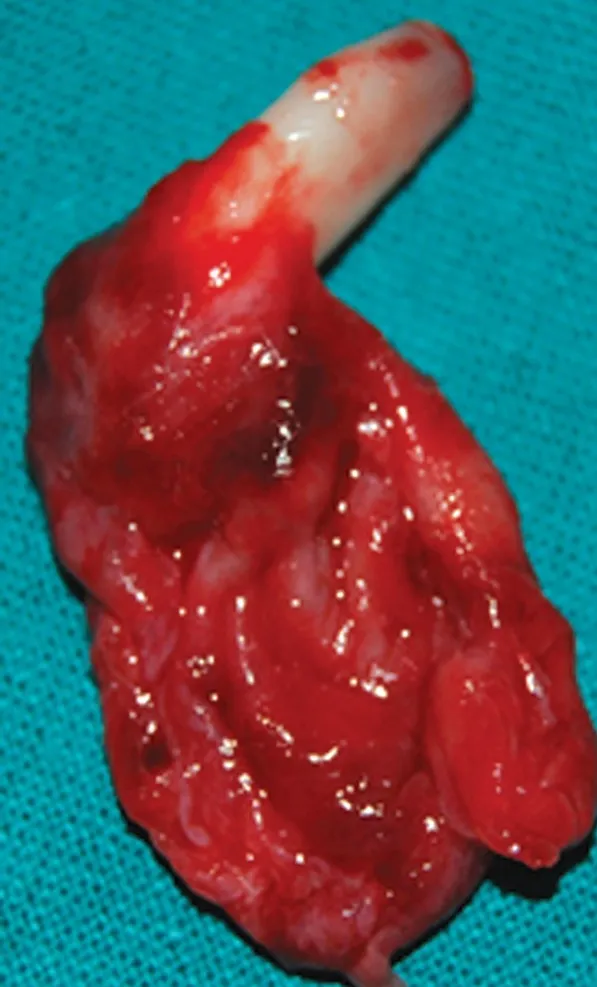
Enucleated cyst with associated tooth.
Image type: medical_photograph (other_medical_photograph)